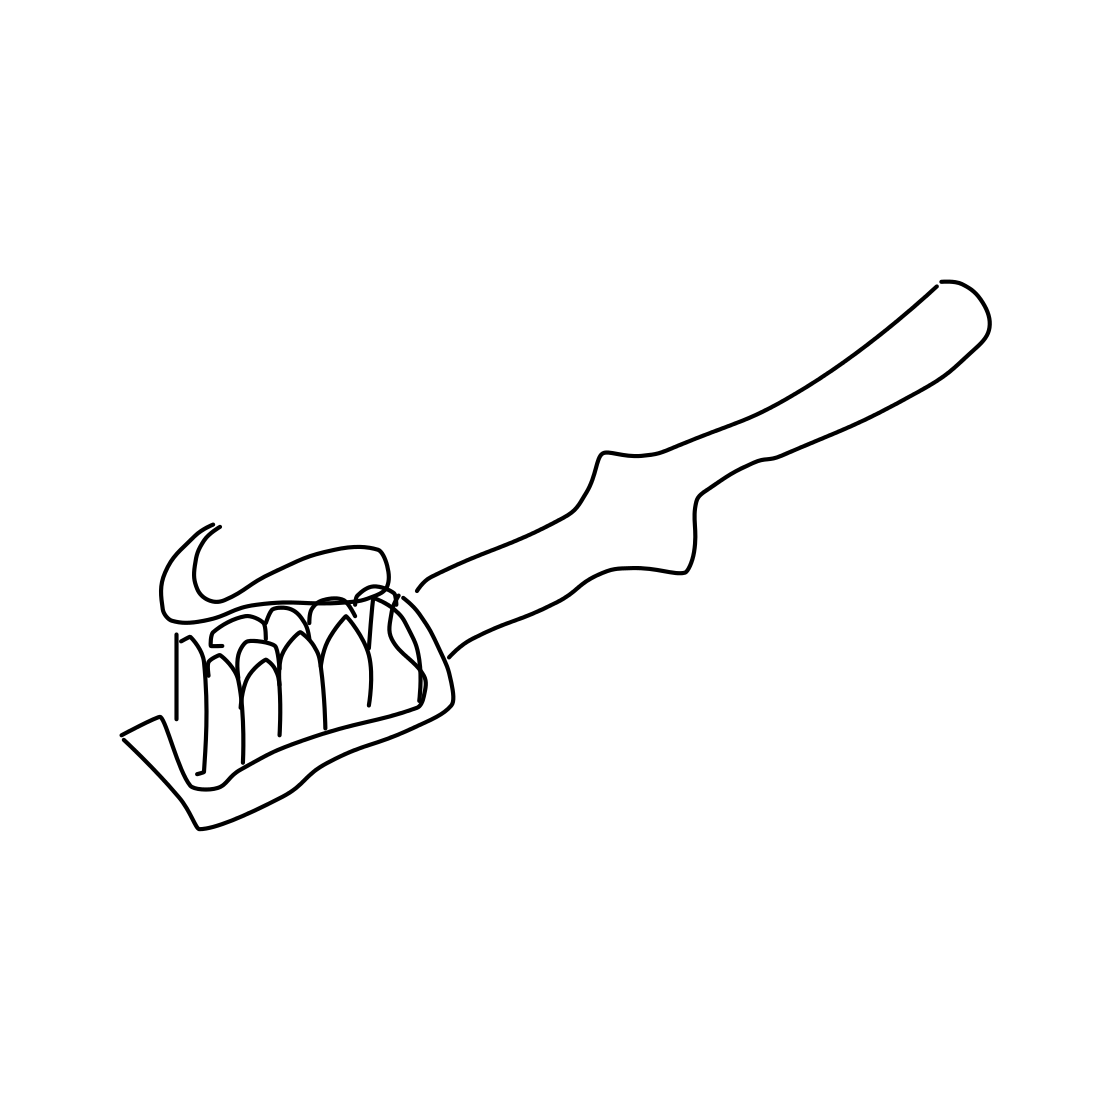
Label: toothbrush